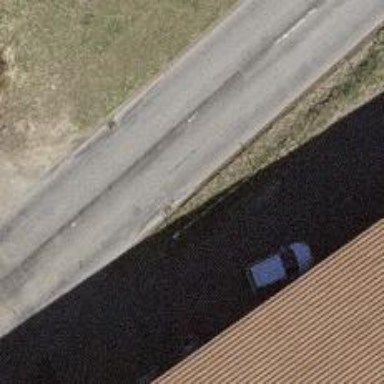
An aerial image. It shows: Bus stop along the road.